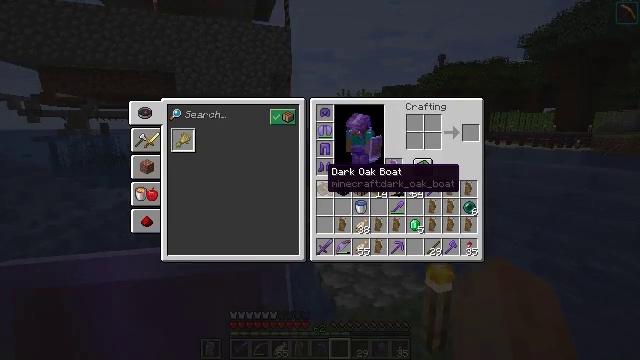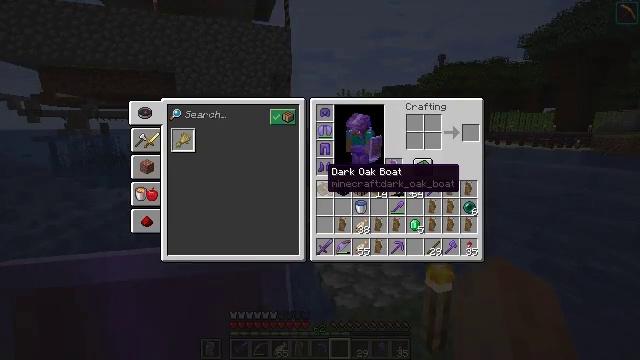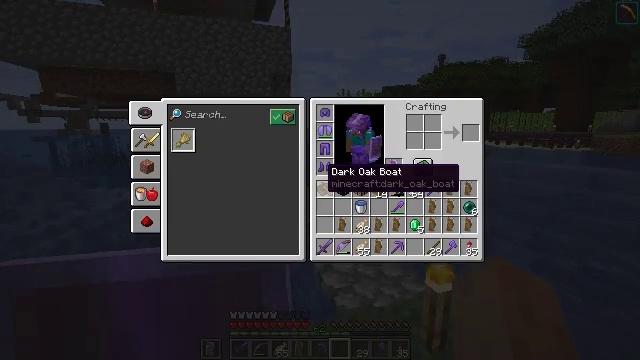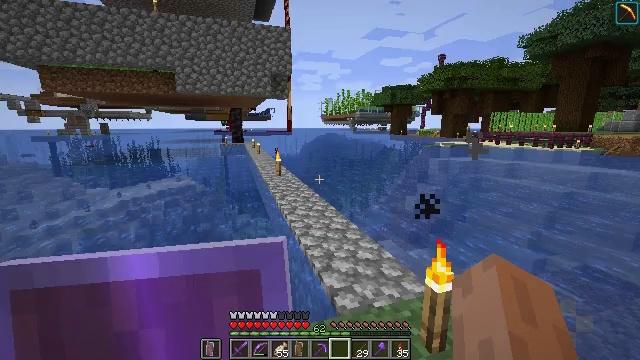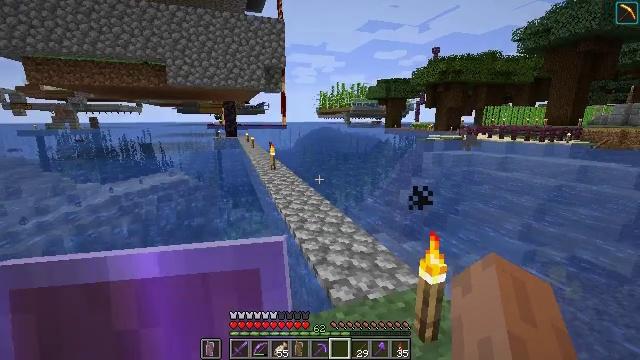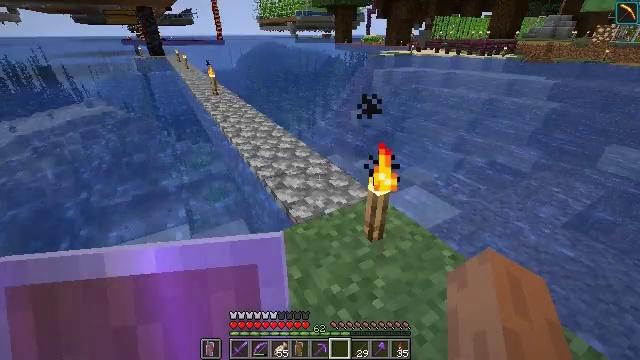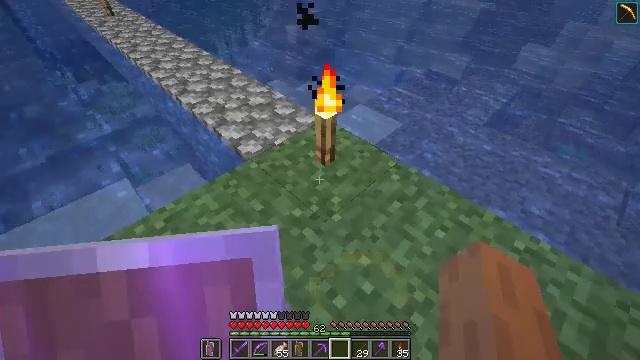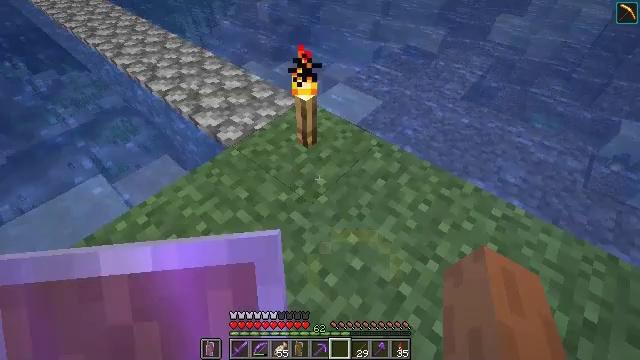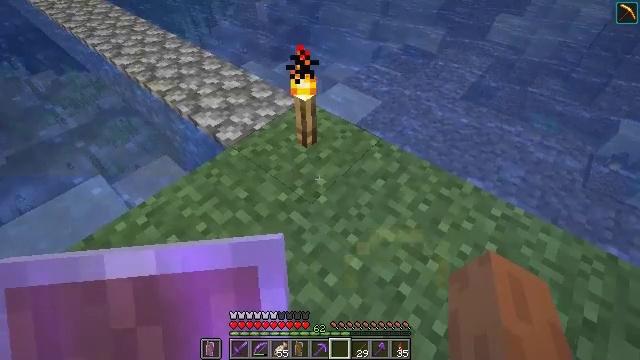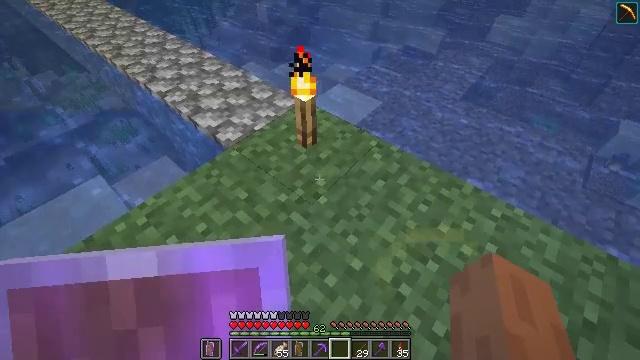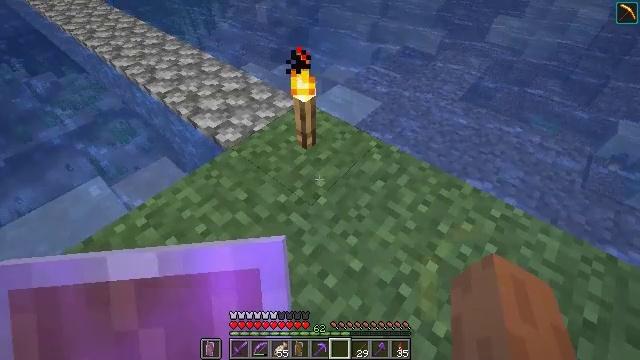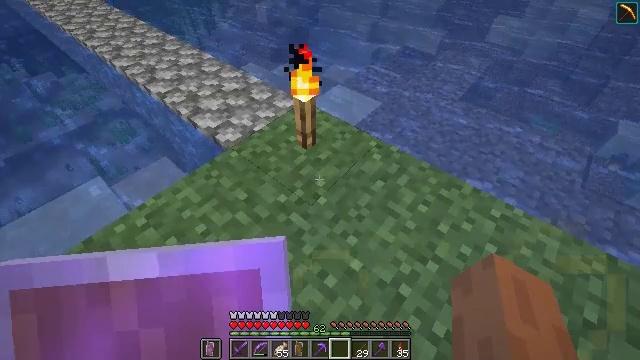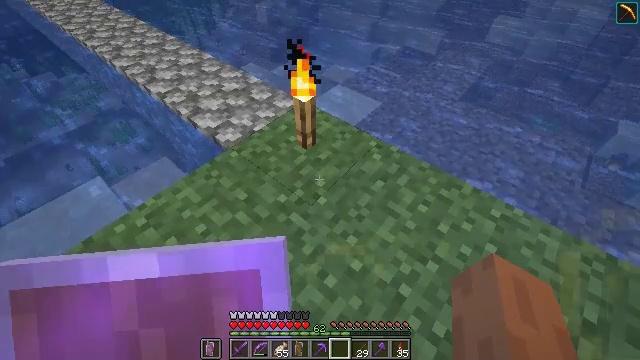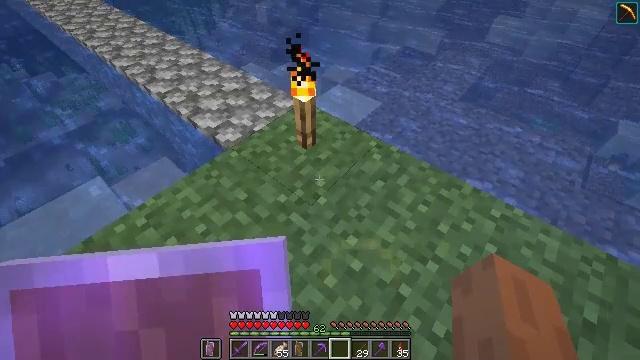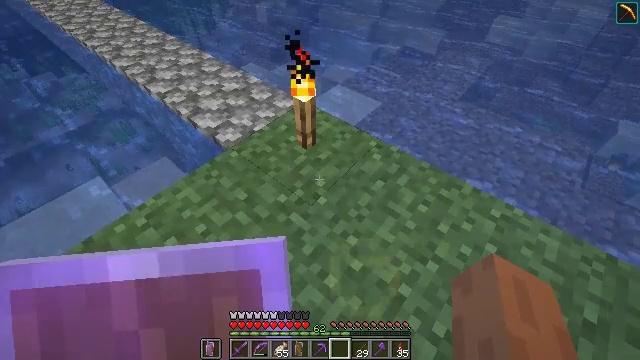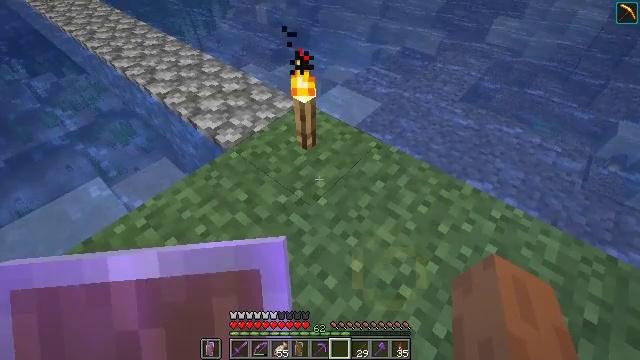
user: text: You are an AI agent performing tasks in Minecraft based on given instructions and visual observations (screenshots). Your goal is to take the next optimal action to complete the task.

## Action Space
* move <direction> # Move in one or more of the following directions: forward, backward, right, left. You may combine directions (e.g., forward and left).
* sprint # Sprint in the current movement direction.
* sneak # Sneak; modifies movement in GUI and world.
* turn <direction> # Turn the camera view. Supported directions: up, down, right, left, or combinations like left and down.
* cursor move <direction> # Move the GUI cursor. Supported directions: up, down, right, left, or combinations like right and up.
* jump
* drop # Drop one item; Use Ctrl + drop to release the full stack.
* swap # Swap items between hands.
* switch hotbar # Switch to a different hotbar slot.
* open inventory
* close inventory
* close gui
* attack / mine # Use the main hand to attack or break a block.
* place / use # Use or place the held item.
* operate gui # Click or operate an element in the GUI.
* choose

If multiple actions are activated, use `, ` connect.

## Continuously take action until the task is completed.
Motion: motion action
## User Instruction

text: Remove a shield from the inventory.
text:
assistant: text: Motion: no_op
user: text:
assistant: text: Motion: no_op
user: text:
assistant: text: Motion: no_op
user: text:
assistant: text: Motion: turn right and down
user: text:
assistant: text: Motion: turn right and down
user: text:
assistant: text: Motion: turn right and down
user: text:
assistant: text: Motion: turn right and down
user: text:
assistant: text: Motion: no_op
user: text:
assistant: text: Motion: no_op
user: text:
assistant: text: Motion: no_op
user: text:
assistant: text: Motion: no_op
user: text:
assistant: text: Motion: no_op
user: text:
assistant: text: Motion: no_op
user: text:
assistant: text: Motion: no_op
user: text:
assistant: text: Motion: no_op
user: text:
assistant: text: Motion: turn right and up
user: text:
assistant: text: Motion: turn up
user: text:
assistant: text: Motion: move back
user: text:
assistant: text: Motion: move back, turn up
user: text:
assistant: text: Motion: move back, turn left and up
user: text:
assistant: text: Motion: move back
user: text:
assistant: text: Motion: turn up
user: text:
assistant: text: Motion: no_op
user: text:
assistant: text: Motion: no_op
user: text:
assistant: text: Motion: no_op
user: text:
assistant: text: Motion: no_op
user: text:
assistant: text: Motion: no_op
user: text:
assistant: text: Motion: no_op
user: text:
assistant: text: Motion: no_op
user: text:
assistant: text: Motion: no_op